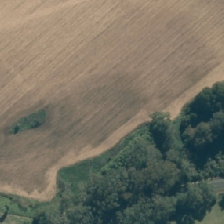
Land cover: shortrotation_cropland